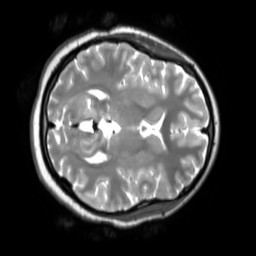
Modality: T2w
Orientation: axial
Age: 21
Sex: female
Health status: ill
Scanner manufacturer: siemens
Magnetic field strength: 3 T
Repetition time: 2.8 s
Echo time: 0.326 s